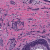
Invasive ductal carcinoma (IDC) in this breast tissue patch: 0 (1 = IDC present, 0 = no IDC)